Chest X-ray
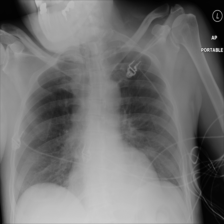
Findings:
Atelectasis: negative
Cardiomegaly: negative
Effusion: negative
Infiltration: positive
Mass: negative
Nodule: negative
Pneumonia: negative
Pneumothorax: negative
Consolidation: negative
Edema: negative
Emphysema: negative
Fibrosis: negative
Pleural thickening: negative
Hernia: negative